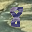
Label: 8